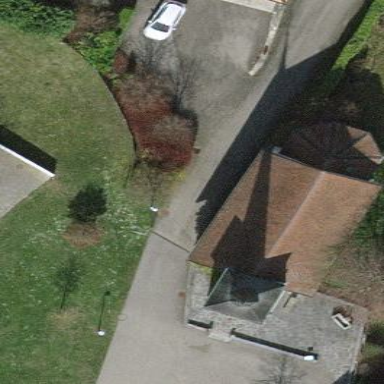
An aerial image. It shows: Church which is place of worship.